Question: I should design a warehouse with multi deep pallet. I am storing agents in multi deep pallet in a single pallet rack with a rackStore block. When I want to take the items out of the rack it tries to take the agents at the back first and I get the error saying it couldn't be picked because there are other agents in front of it.

I tried some code that I found here '' <URL> ''
'''
if(wait.size()>0 && robot.idle()>0 && rackStore.size()==0){
Box bx=findFirst(wait,b->b.deep==0);
if(bx!=null)
wait.free(bx);
}
'''
But it didn't work for me. I get the error ''The method findFirst(Wait, ( b) -> {}) is undefined for the type Lager.''
can anyone help me to solve my problem?
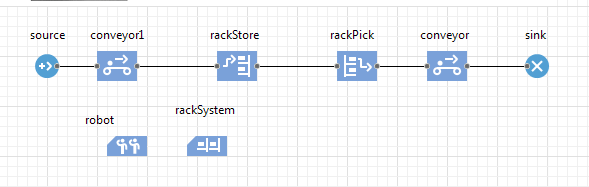
Answer: It looks like you need a wait block between your store and pick. FindFirst is trying to find the first item in wait, but you do not have a wait block in your diagram.